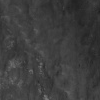
Atmospheric dust classification: not_dusty